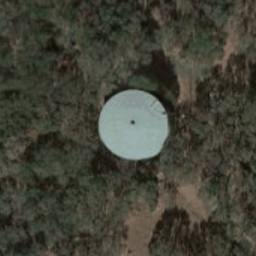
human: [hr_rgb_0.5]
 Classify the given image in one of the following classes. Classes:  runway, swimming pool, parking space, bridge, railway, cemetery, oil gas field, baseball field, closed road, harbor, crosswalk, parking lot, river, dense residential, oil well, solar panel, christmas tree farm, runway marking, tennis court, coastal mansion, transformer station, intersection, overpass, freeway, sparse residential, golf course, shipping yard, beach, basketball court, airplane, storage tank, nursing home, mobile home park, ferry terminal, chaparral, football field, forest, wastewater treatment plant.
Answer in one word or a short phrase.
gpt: storage tank